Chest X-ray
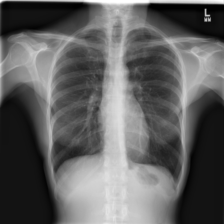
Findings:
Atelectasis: negative
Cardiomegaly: negative
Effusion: negative
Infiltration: negative
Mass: negative
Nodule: negative
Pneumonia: negative
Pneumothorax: negative
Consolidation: negative
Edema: negative
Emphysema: negative
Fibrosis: negative
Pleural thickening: negative
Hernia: negative